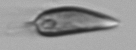
Label: Prorocentrum_triestinum